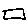
Label: square